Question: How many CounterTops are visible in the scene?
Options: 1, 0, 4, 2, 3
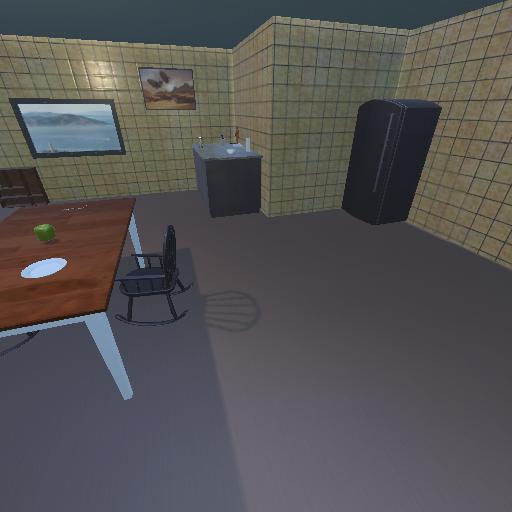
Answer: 1